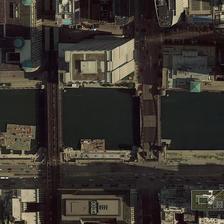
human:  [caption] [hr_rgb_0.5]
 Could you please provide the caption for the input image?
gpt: many small bridges are on a river with many buildings on two sides .

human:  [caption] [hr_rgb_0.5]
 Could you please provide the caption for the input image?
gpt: five bridges on a river with many buildings on two sides of it .

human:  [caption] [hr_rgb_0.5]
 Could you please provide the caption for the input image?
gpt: this is a prosperious city since several bridges across the river push the development of both sides of the river .

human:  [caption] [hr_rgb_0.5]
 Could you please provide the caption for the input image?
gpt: many buildings are in two sides of a river with five bridges on it .

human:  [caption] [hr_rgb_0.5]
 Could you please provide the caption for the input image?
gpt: many small bridges are on a river with many buildings on two sides .